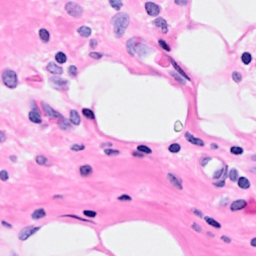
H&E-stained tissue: Breast